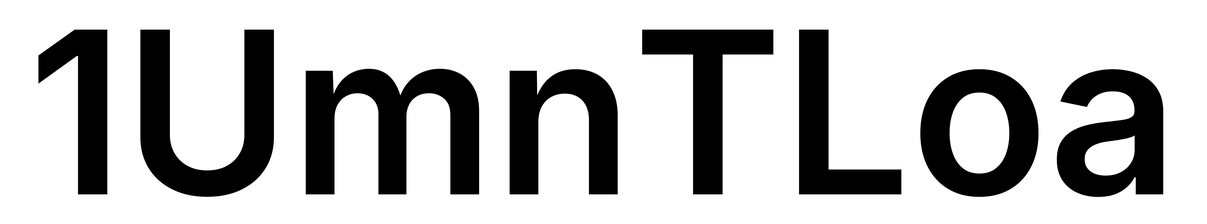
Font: Inter_SemiBold